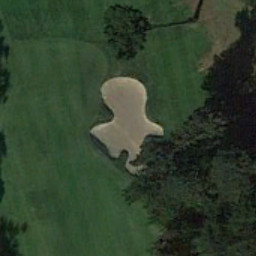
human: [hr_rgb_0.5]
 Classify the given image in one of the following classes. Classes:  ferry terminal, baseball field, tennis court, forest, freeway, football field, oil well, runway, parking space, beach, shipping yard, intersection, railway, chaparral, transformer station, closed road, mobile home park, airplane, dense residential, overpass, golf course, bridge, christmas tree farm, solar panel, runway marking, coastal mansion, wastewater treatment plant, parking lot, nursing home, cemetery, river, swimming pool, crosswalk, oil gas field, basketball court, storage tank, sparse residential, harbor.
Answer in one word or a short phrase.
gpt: golf course